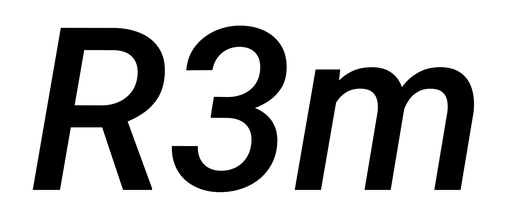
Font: Roboto-Italic_Medium_Italic